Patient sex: F
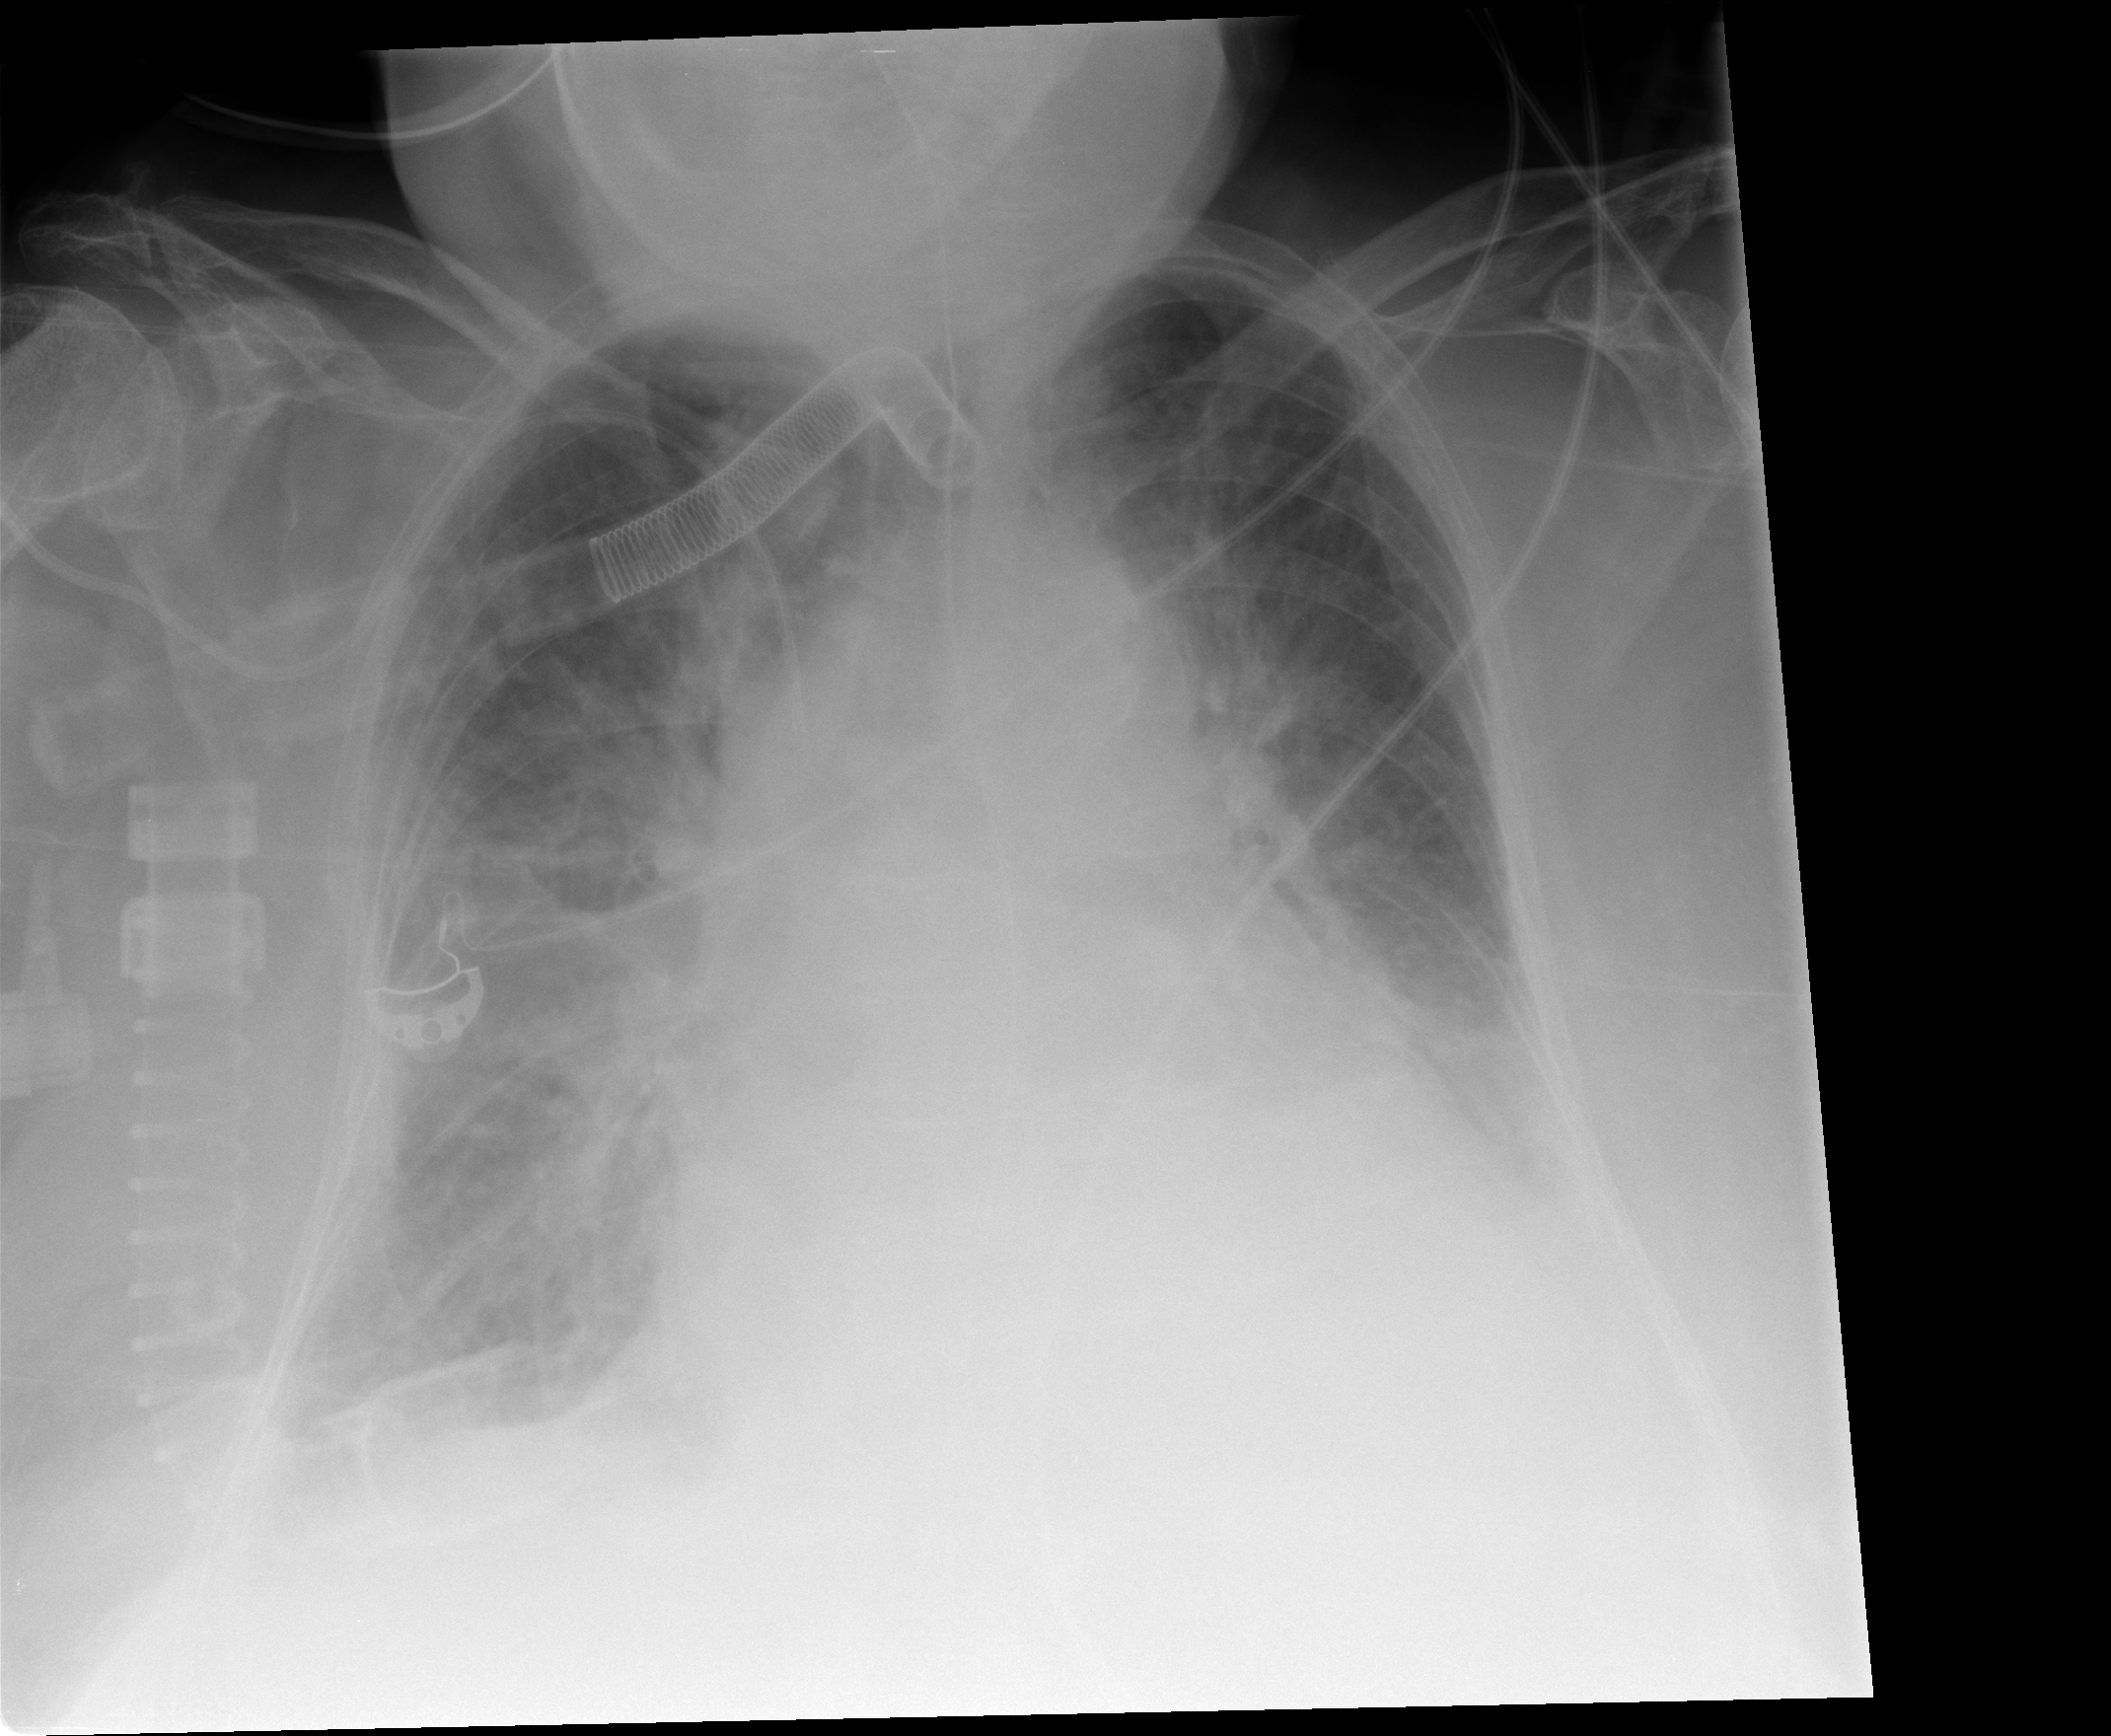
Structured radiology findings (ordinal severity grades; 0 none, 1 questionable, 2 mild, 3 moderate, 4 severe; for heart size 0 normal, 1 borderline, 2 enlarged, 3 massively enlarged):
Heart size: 3
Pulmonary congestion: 2
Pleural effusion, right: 2
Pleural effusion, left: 3
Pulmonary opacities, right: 3
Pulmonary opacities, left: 1
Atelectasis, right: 3
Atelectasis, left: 3